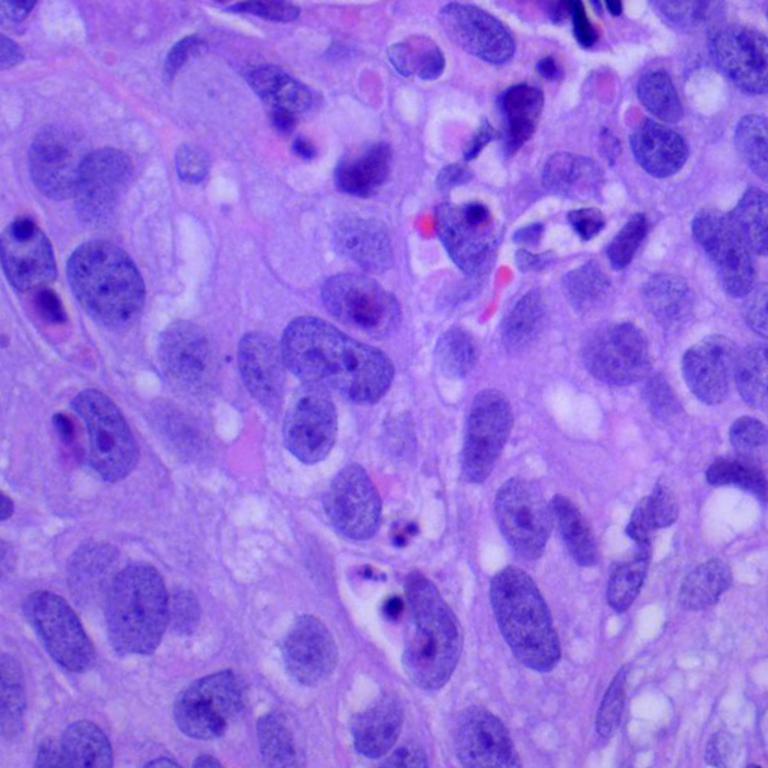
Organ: lung
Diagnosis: squamous carcinomas